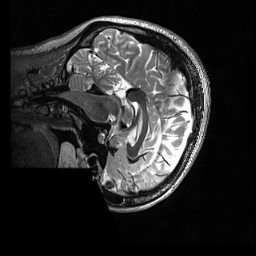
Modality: T2w
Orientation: sagittal
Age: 32
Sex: female
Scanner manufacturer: siemens
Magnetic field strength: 3 T
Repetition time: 3.2 s
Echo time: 0.56 s